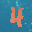
Label: 4